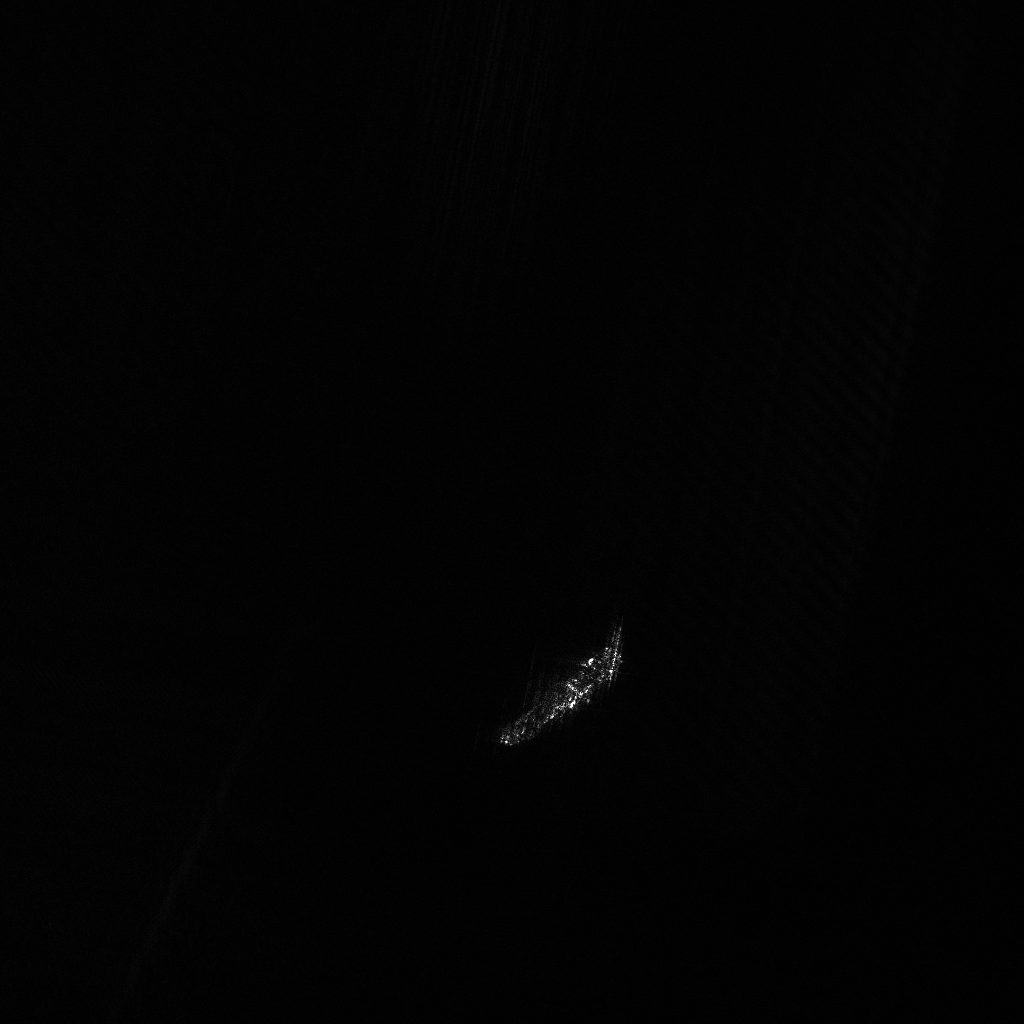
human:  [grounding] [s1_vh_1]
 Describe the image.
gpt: In the satellite image, there is  <ref>1 medium ore-oil </ref> <box>[[53, 59, 56, 76, 54]]</box> located at center.